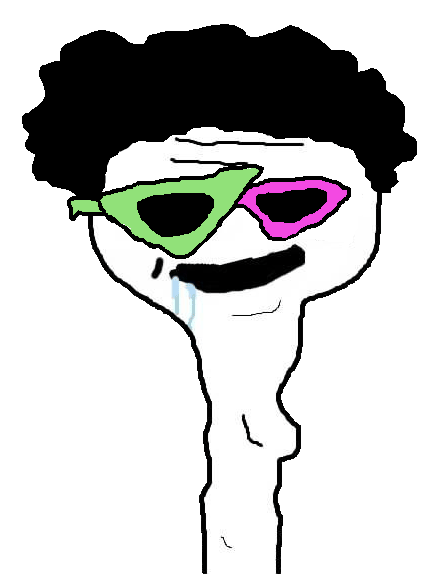
Label: 5_Brainlet